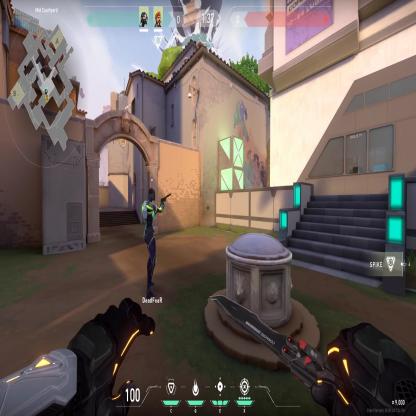
Label: teammate